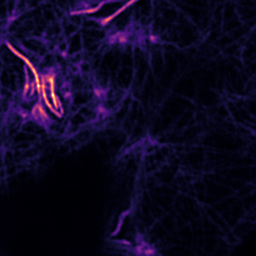
Label: Super-resolution F-actin image